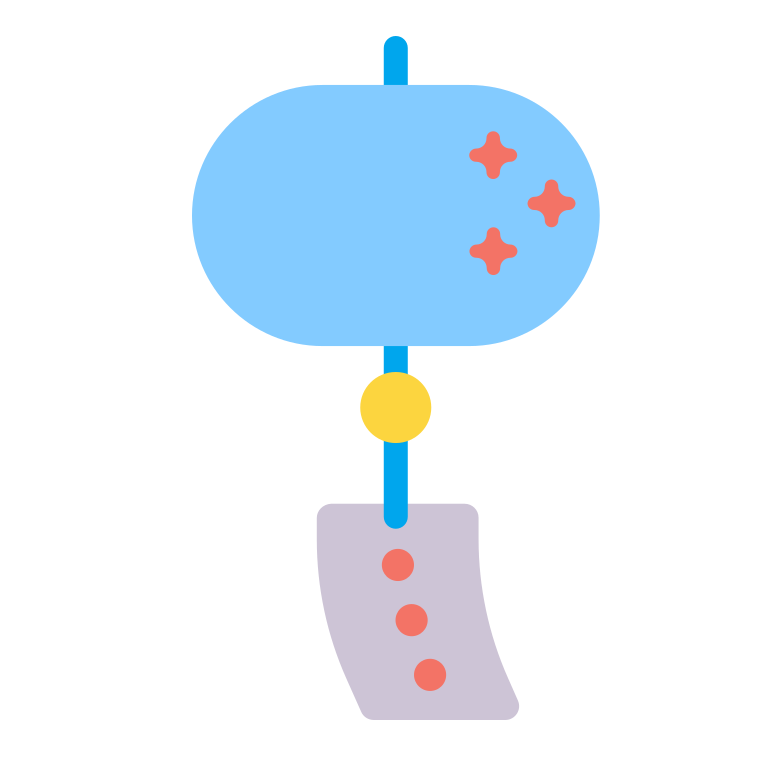
wind chime flat